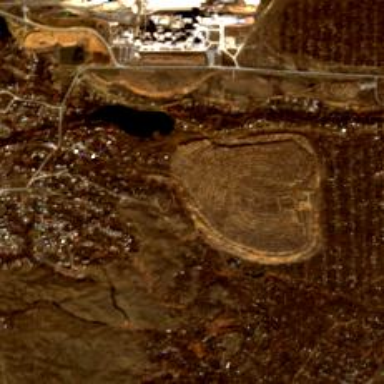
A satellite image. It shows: Landfill site containing mining waste.